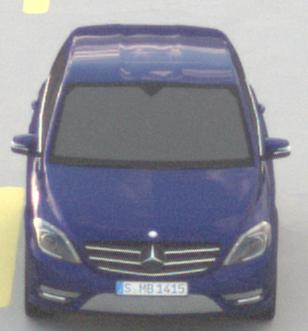
Make: Mercedes-Benz
Model: B 180 BlueEFFICIENCY
Detailed model: B-Class (246)
Model produced from: 2011/11
Model produced until: 2012/10
Doors: 5
Color: blue
Road condition: dry road
Daytime: sunrise or sunset
Contrast: low contrast